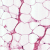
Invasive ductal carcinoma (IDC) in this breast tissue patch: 0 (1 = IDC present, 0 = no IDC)